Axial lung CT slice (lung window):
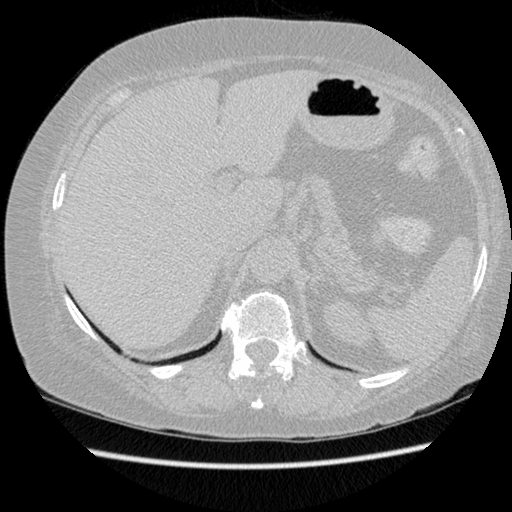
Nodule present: no